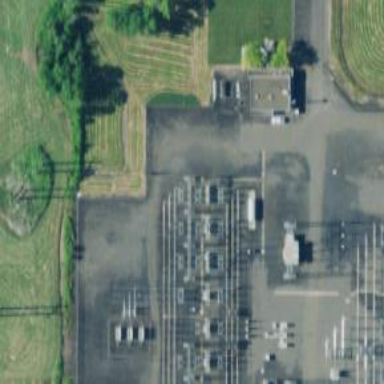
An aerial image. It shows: Outdoor switch for power.